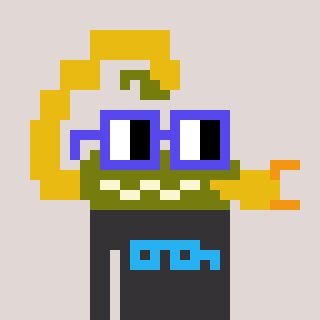
a pixel art character with square blue glasses, a scorpion-shaped head and a grayscale-colored body on a warm background